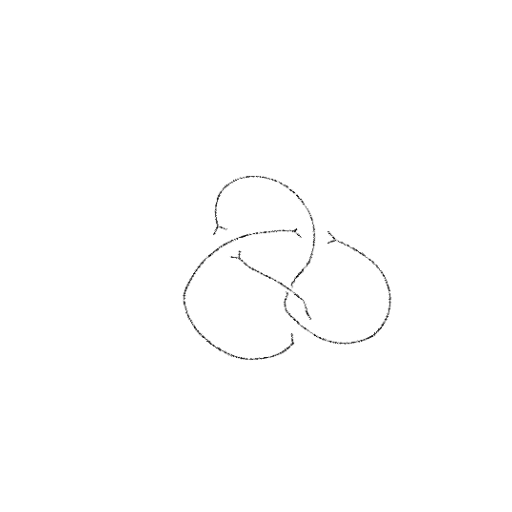
Crossing number: 4